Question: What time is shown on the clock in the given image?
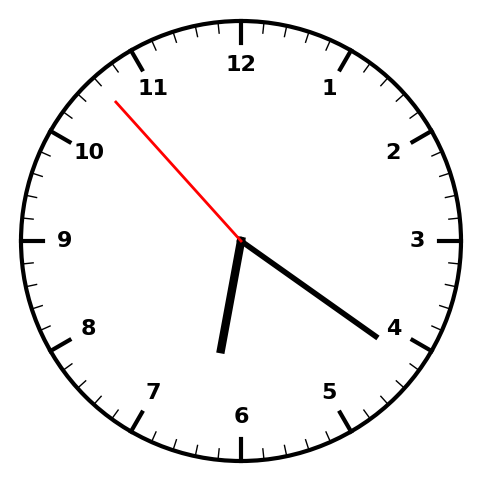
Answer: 06:20:53